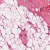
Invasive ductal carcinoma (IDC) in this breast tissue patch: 0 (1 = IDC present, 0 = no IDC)